Here is the time-frequency representation (spectrogram) of a rolling-element bearing's vibration measurement. Classify the bearing condition as one of: normal, inner_race, outer_race, ball.
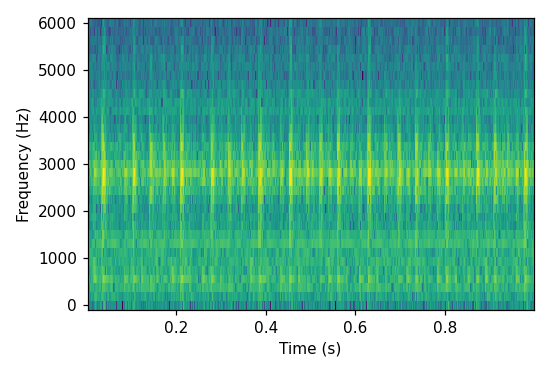
Answer: outer_race